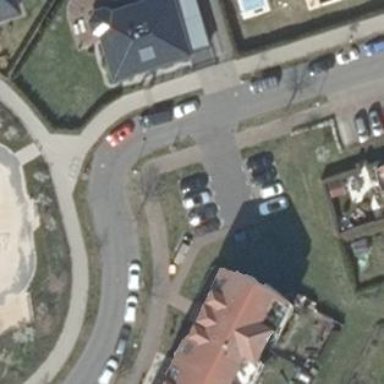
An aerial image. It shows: Parking area with surface.